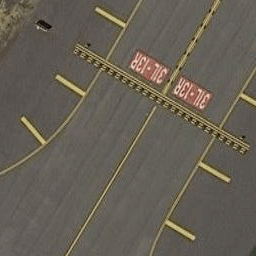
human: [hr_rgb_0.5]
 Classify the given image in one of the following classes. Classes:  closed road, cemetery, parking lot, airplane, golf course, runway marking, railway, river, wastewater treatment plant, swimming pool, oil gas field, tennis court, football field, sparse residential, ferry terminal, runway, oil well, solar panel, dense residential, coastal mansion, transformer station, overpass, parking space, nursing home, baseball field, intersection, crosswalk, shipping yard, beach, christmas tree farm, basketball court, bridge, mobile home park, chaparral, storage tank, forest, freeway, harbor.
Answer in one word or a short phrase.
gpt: runway marking